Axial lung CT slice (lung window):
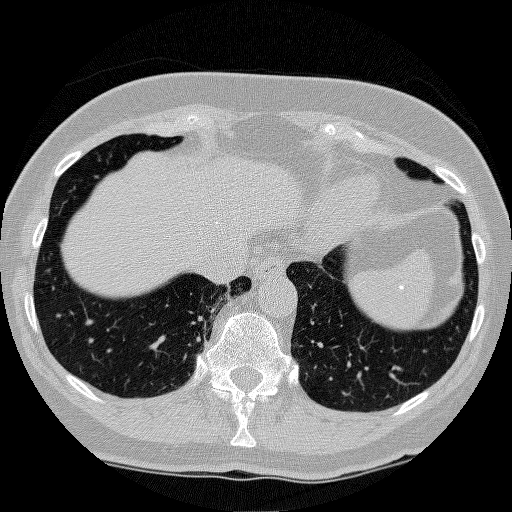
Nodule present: no